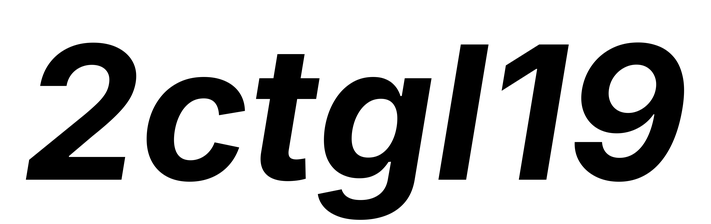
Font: Inter-Italic_Bold_Italic